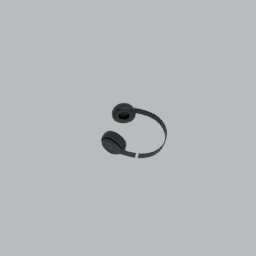
Label: electronics